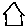
Label: house